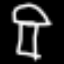
Label: mushroom